Aerial crown-view tile of a tropical tree (Barro Colorado Island, Panama), acquired 20250818:
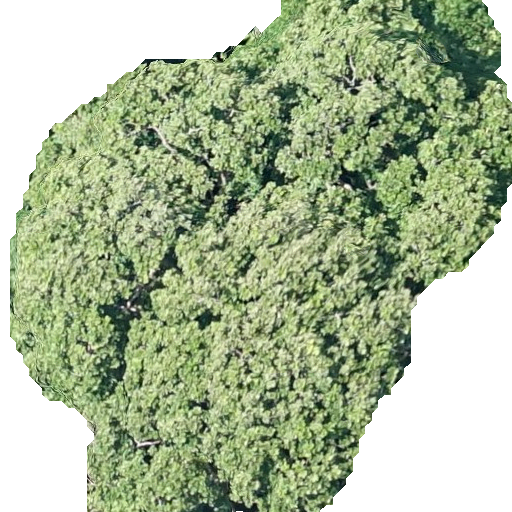
Species: Anacardium excelsum
GBIF accepted scientific name: Anacardium excelsum
Crown area: 295.977 m²